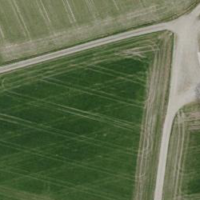
EUNIS habitat code: 52
Species observed at this site:
Cicadella viridis
Pieris napi
Hirundo rustica
Milvus migrans
Streptopelia decaocto
Pieris rapae
Ranunculus acris
Taraxacum officinale
Columba livia
Lamium purpureum
Picus viridis
Motacilla alba
Delichon urbicum